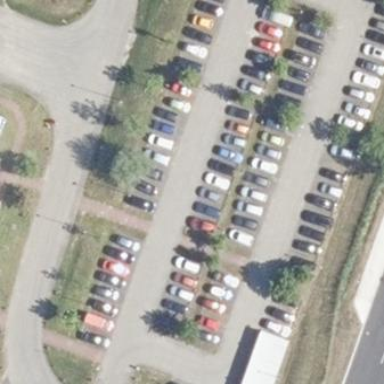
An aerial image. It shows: Parking area with surface.